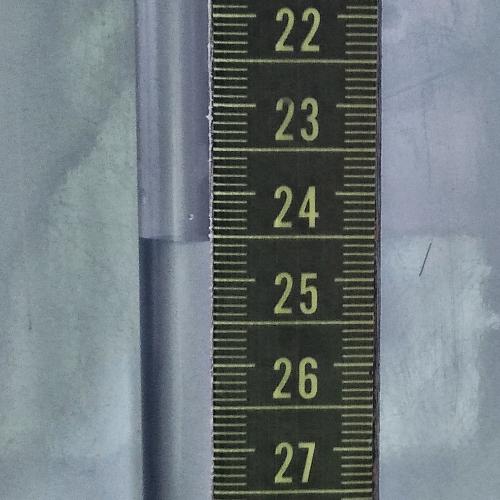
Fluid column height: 24.6 cm